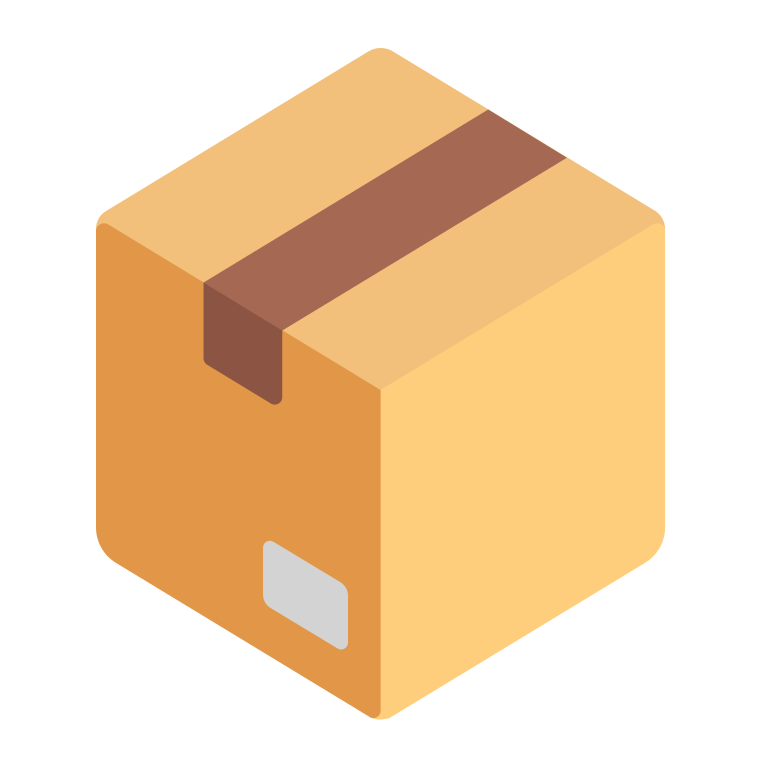
package flat